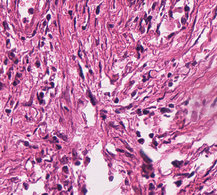
Tumor epithelial tissue: no
Tumor-associated stroma tissue: yes
Normal tissue: no